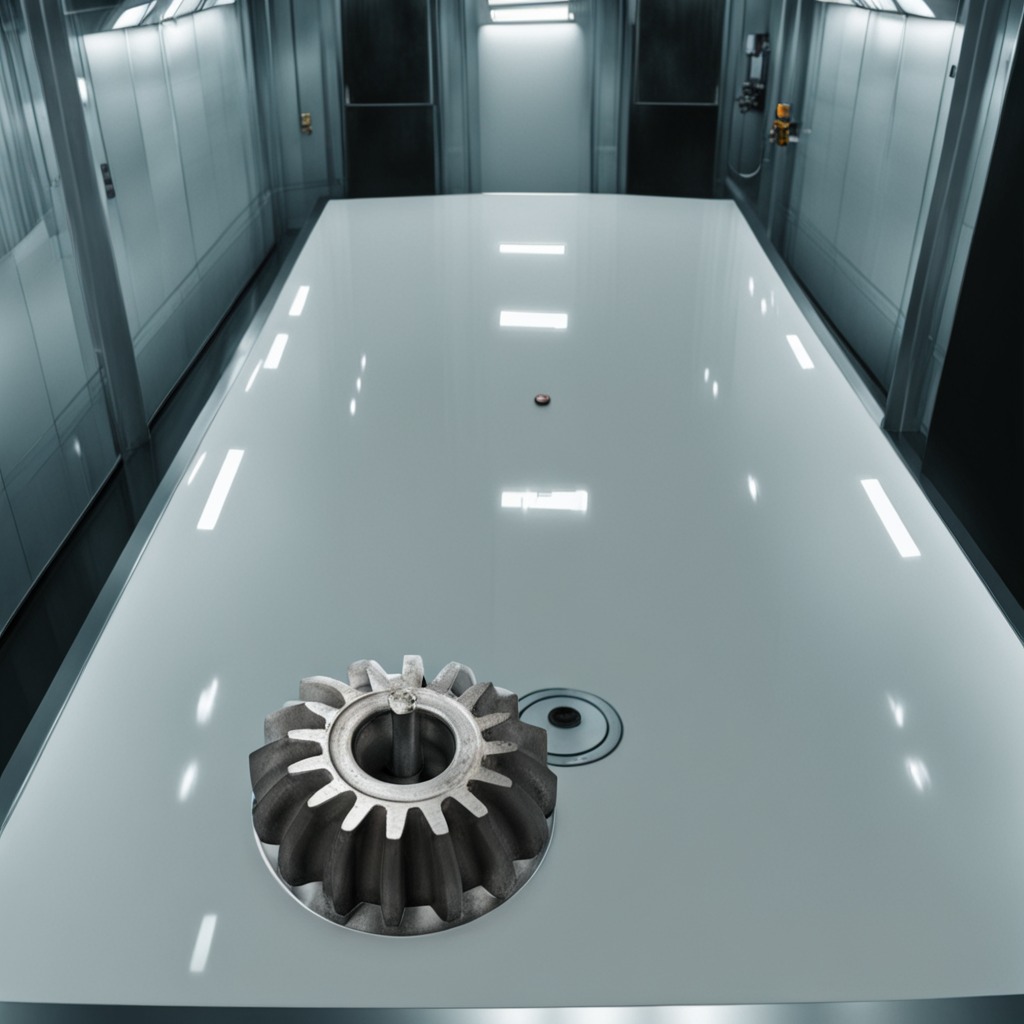
A steel gear with teeth is lying on a high-gloss table in a ship maintenance bay industrial lighting.